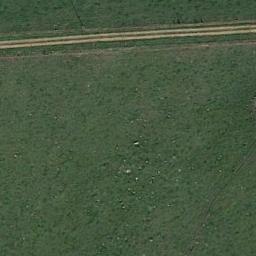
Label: meadow